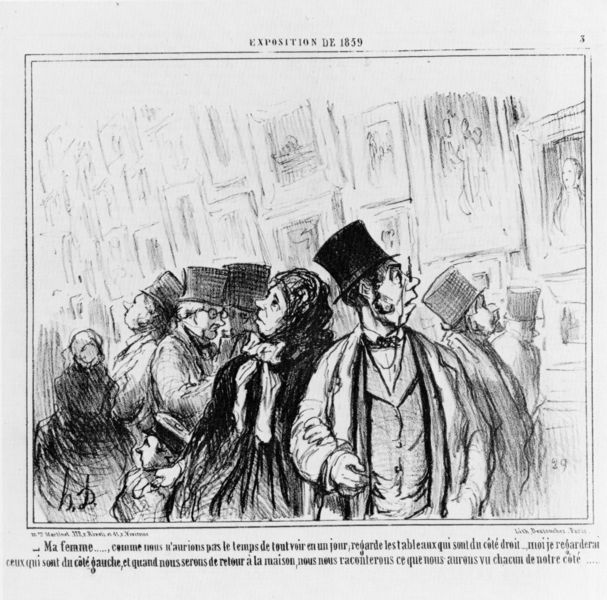
Titel: Exposition de 1859, Ausstellung von 1859
Künstler: Honoré Daumier
Standort: France (Standort unbekannt)
Institution: Privatsammlung
Schlagwörter: gemälde, gruppe, mann, frauen, menschen, stadt, frankreich, frau, hut, hüte, kleid, männer, nase, paris, skizze, zeichnung, zimmer, blick, menge, schleife, zylinder, alt, bart, jacke, wand, arme, blicke, kragen, mensch, rahmen, bild, schauen, signatur, familie, kind, paar, kinder, schrift, bilder, graphik, besucher, französisch, karikatur, dick, nasen, salon, kopftuch, ernst, inschrift, junge, weste, femme, galerie, wände, tusche, kohle, druck, lithographie, schraffur, radierung, schwarzweiß, text, zeitung, brille, bürger, backenbart, bleistift, kunst, menschenmenge, betrachten, daumier, französich, ausstellung, exposition, kunstausstellung, untertitel, besuch, visite, ehepaar, sammlung, museum, louvre, monokel, akademie, vernisage, strichzeichnung, erstaunen, kultur, bildung, vernissage, karikaturen, honore, honoré daumier, banausen, mnner, simplicismus, bilder rahmen, muesum, en, 1859, alt männer, bpürger, kunstaustsllung, spießerkarrikatur, artiikel